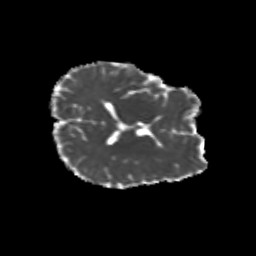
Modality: MD
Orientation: axial
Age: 26
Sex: female
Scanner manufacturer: siemens
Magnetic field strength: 3 T
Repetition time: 3.5 s
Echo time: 0.104 s